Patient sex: M
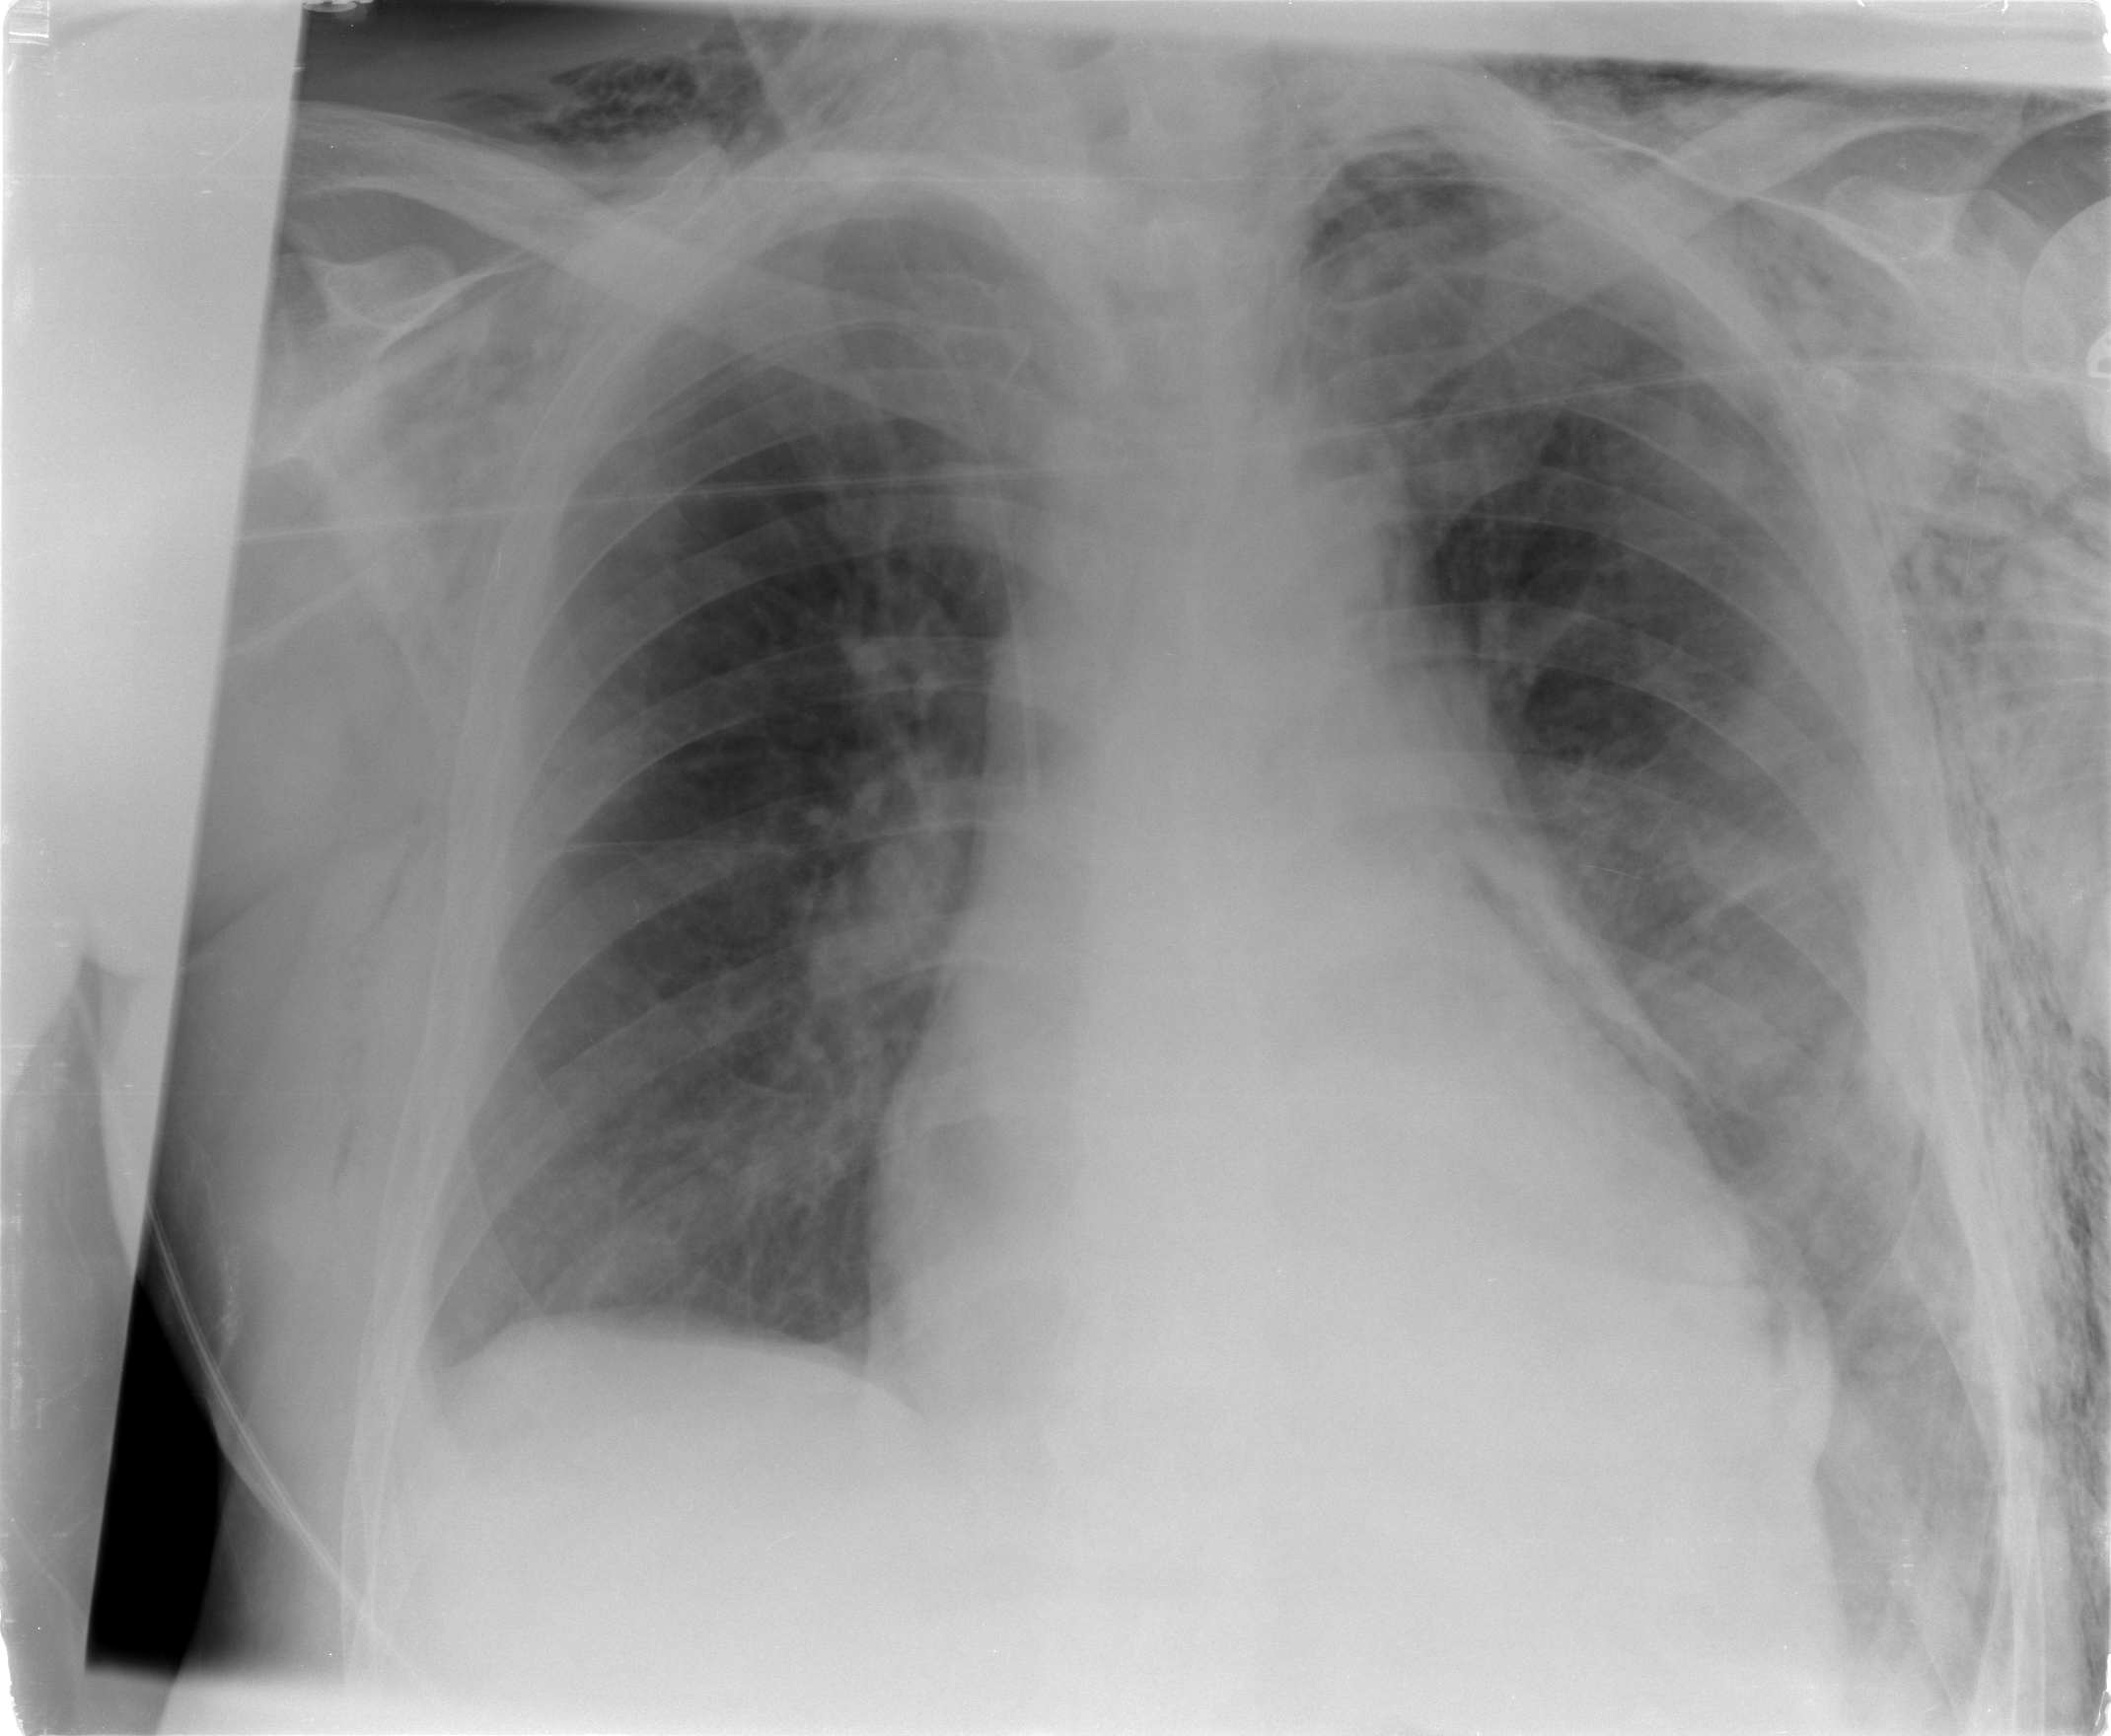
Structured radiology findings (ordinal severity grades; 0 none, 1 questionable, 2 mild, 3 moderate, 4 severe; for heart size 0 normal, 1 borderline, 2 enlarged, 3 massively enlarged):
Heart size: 2
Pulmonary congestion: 2
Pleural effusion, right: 1
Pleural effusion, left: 2
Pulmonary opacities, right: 0
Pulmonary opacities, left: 2
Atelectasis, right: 1
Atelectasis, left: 2